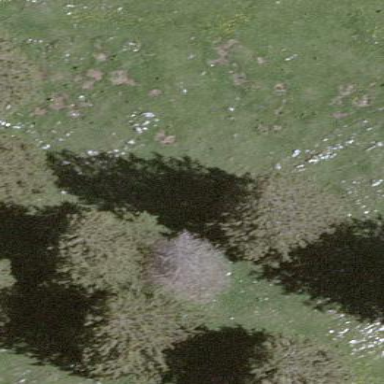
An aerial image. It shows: Forest area dominated by needle-leaved trees.